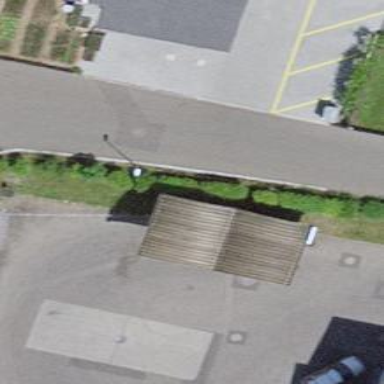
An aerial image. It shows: Fuel station.